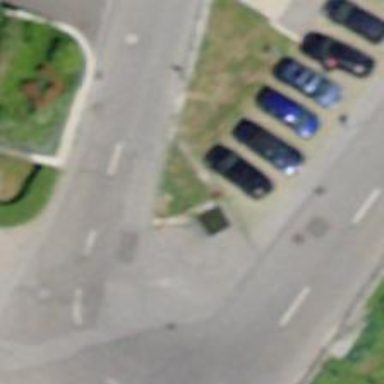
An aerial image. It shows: Parking area with grass paver surface.